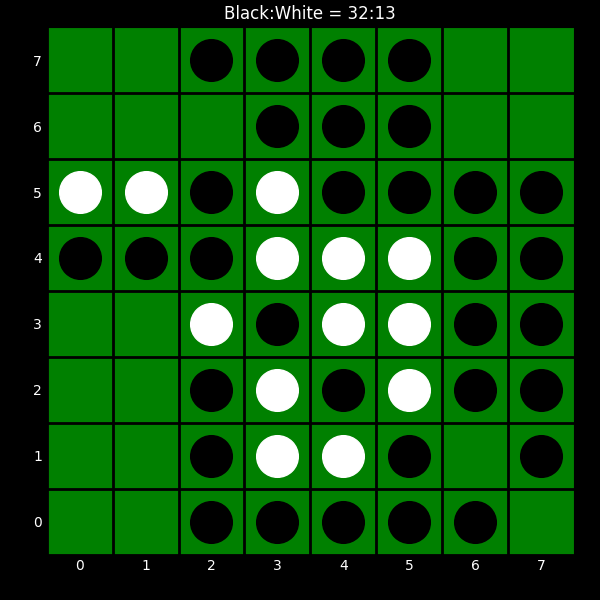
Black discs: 32
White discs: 13